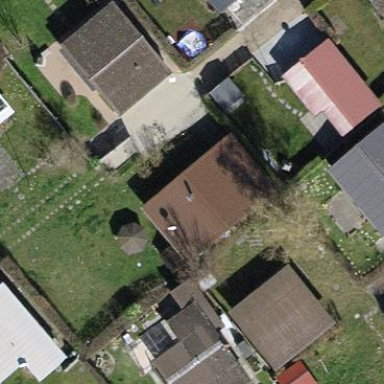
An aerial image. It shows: Static caravan.